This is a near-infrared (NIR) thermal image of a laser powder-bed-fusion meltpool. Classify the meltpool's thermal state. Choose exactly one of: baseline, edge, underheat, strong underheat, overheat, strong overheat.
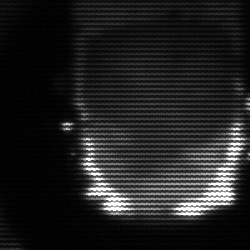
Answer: strong underheat